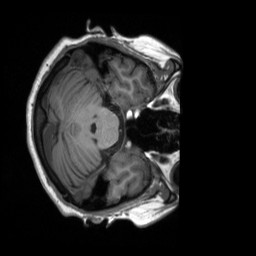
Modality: T1w
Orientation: axial
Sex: female
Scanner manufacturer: siemens
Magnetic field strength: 3 T
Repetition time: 2.3 s
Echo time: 0.00226 s